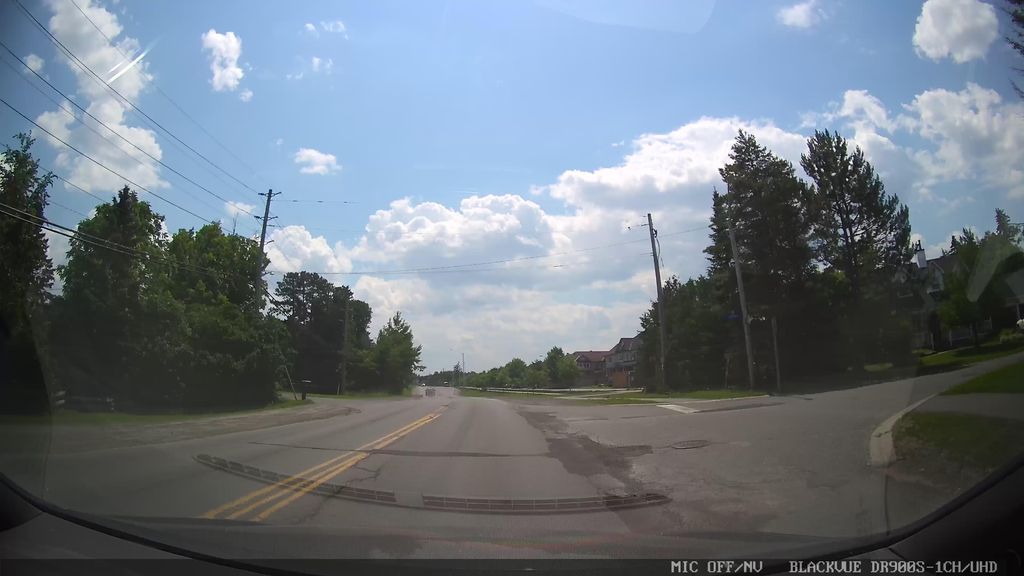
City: ottawa-gatineau